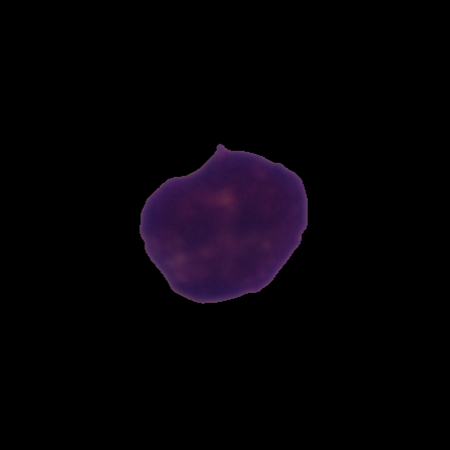
Label: healthy